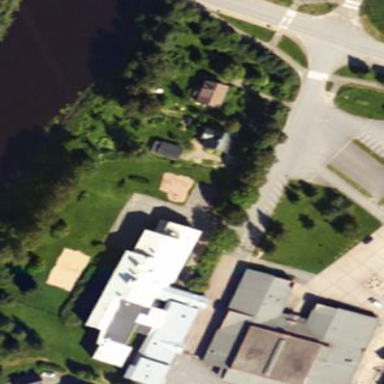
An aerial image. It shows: Gabled school building with gray roof and yellow walls.